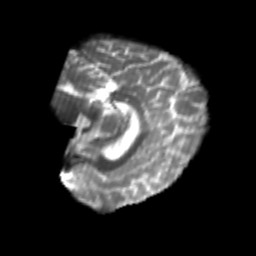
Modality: T2w
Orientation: sagittal
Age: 24
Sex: female
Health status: healthy
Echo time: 0.074 s